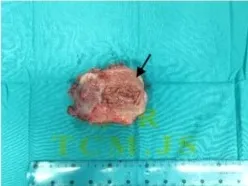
The specimen showed intestinal mucosal tissue in the mass. The black arrow indicates a duplicate deformity that separates from the normal transverse colon and communicates with the intestinal lumen).
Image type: medical_photograph (other_medical_photograph)